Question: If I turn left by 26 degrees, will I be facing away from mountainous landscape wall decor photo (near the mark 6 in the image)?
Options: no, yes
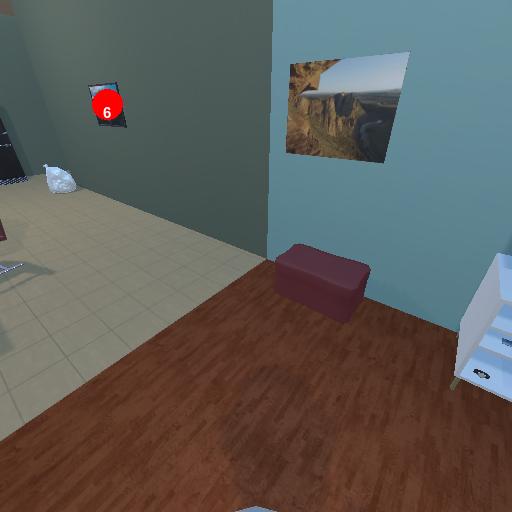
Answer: no